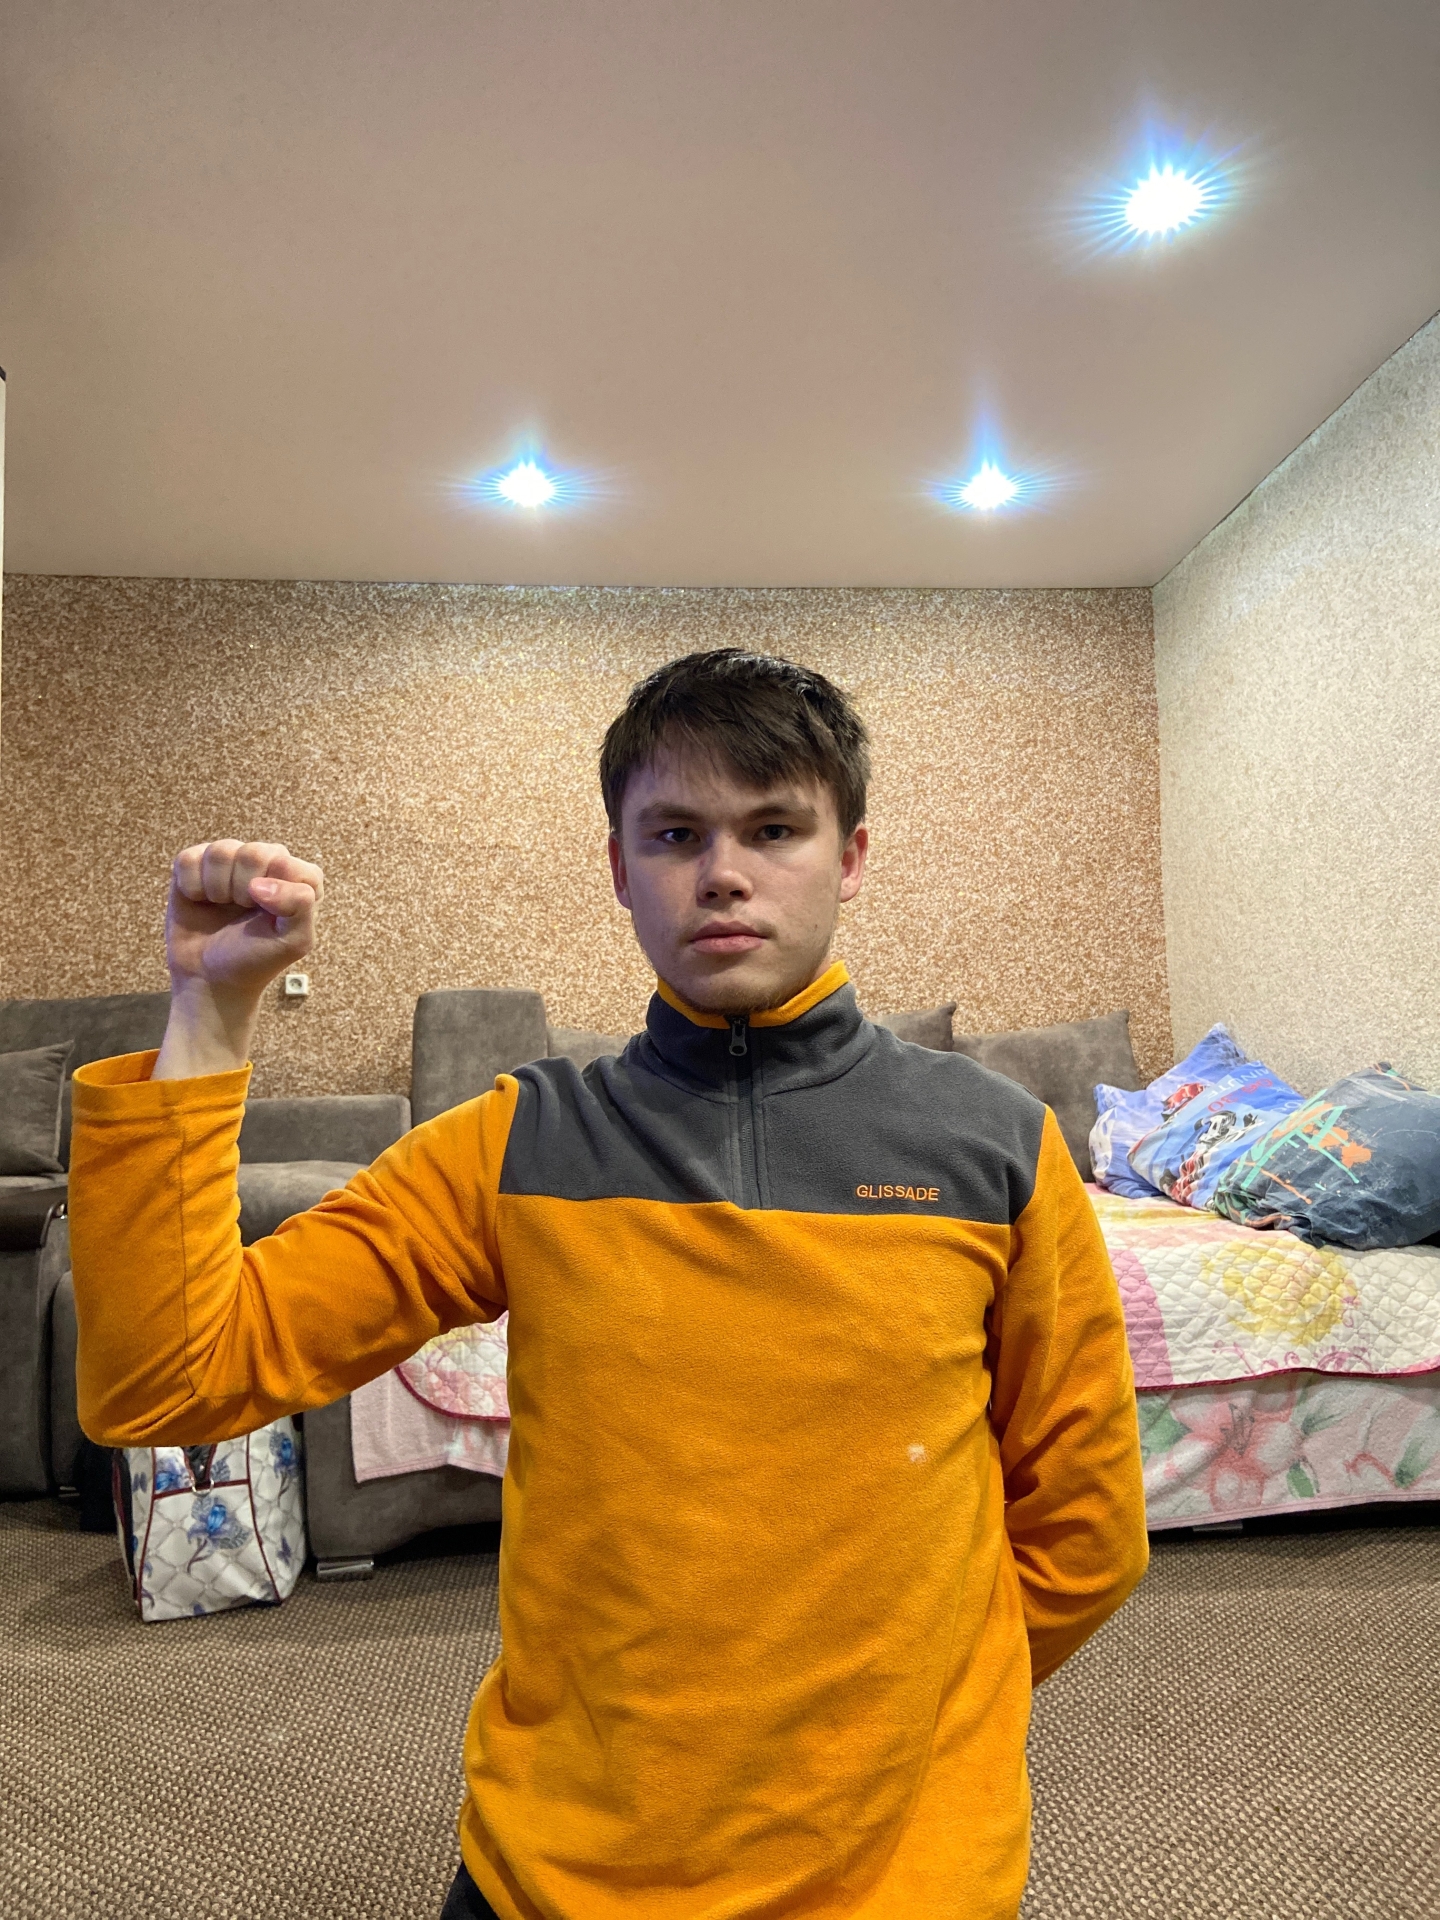
Label: clear